Question: I have a Docx file created by adding the xml schema. I am giving you the link of the docx file .
now I want to extract-- To,From,heading,body.
Currently I am using the Library DocumentFormat.OpemXml.
But didnt succeed.
Can any one suggest me the steps .
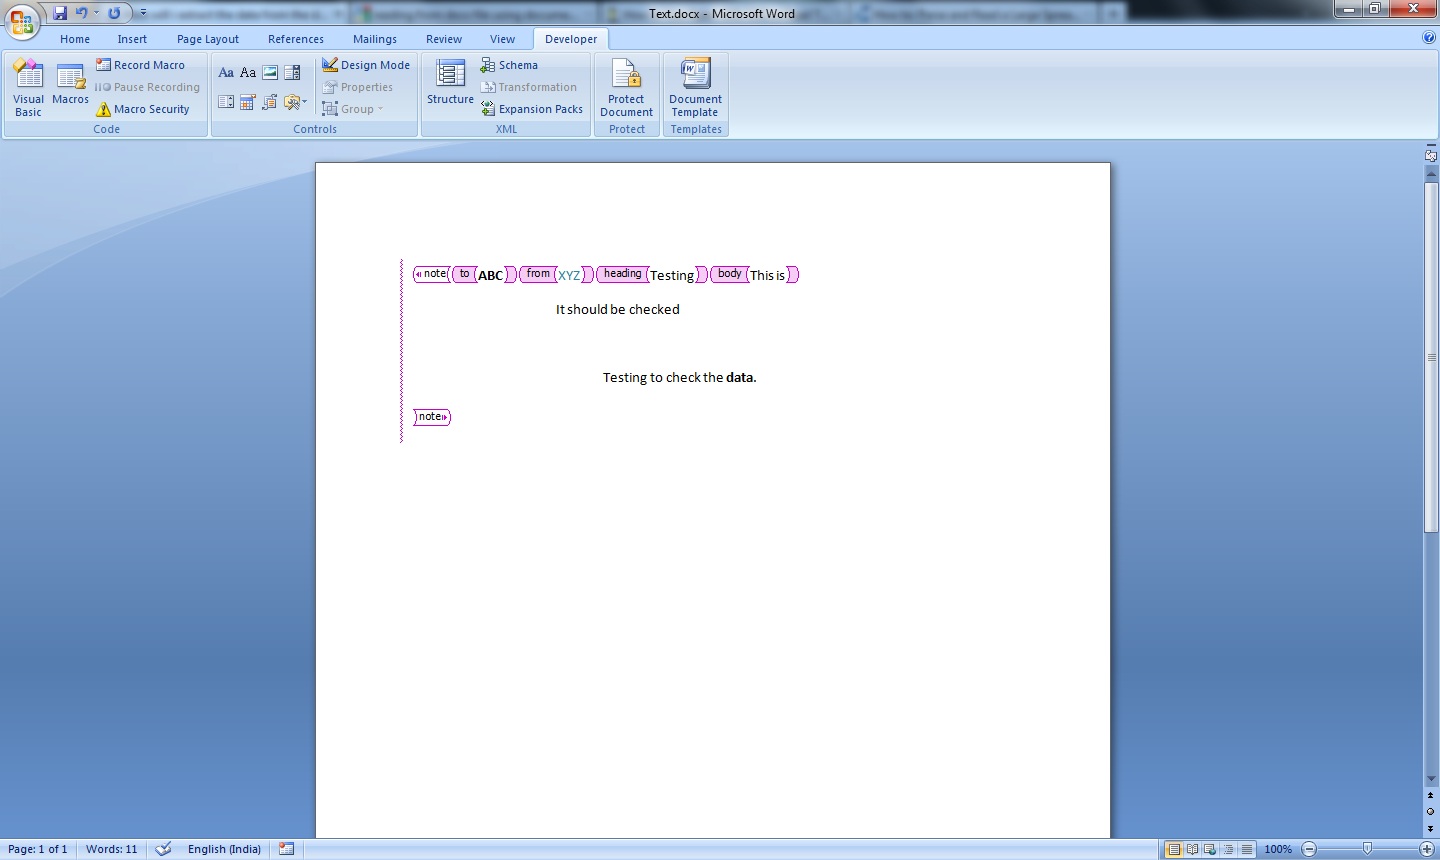
Answer: you have to explore the DocumentFormat.OpenXml for the extraction of your data from the docx file.
Or Another method is that,
First convert the extension of the docx file to .zip .
After opening the zip file open the file document.xml.
In this file you will find all your data .
Now you just need to do is to read the xml file in c# and extract the data.
You use xmlDocument class and extract The data
I think it will be useful.